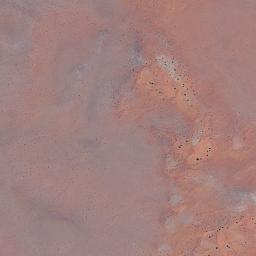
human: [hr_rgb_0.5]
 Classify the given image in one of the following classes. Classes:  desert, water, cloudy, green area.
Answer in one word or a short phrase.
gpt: desert